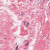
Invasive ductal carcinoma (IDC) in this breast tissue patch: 0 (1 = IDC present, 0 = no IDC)